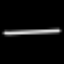
Label: line